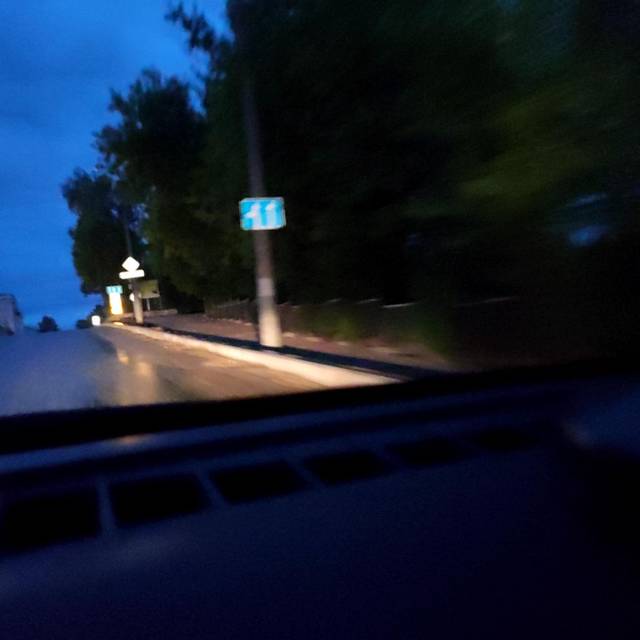
Region: Russia
Coordinates: 58.019, 56.246